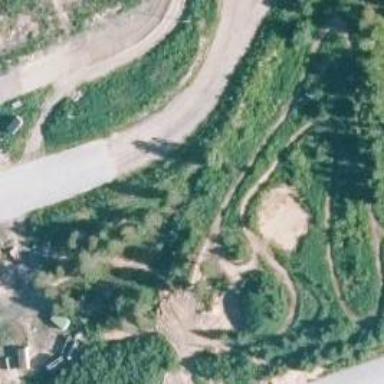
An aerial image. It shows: Motocross track on leisure land.